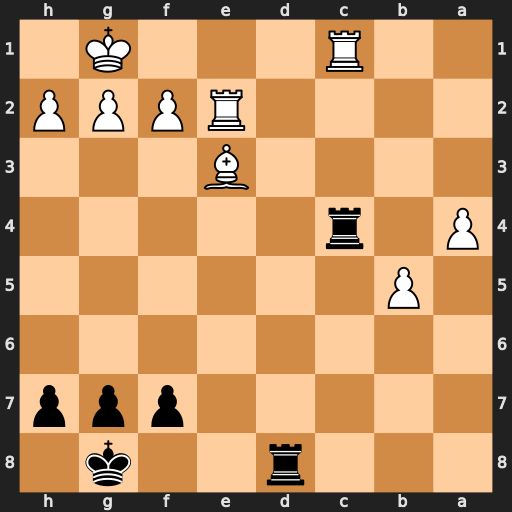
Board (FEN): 3r2k1/5ppp/8/1P6/P1r5/4B3/4RPPP/2R3K1
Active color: b
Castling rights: -
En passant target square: -
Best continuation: Rxc1+ Bxc1 Rd1+ Re1 Rxe1#